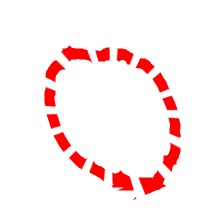
Shape: circle